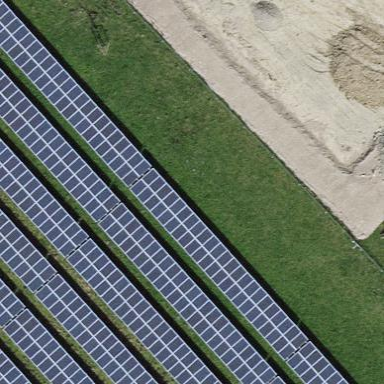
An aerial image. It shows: Solar photovoltaic panel generator.